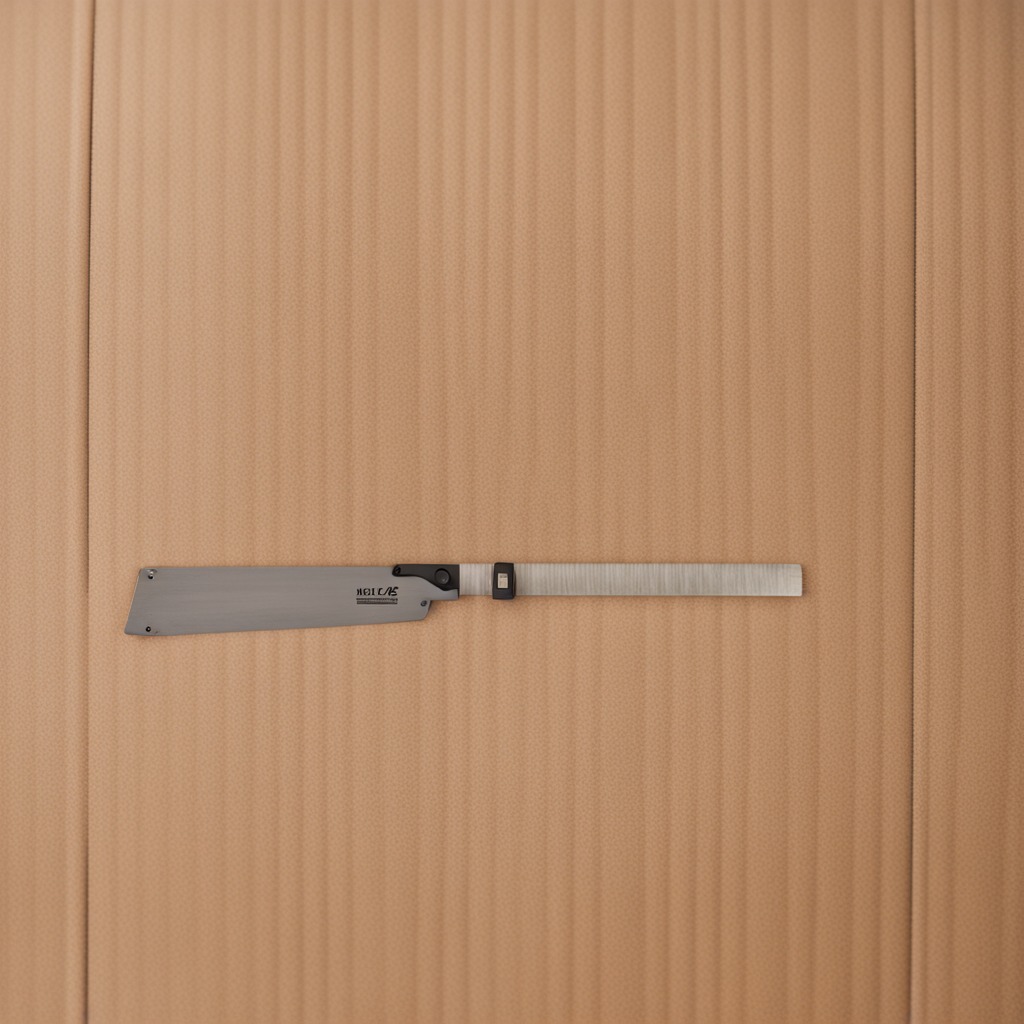
A metal saw is lying on a clean dry cardboard box surface in an outdoor workshop during daytime bright natural light soft shadows slightly creased but